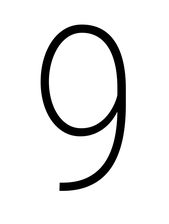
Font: Roboto_Condensed_ExtraLight